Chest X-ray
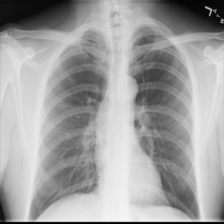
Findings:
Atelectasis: negative
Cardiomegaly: negative
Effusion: negative
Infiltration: negative
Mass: negative
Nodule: negative
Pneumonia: negative
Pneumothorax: negative
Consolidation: negative
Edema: negative
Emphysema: negative
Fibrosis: negative
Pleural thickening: negative
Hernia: negative